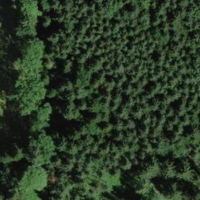
EUNIS habitat code: 43
Species observed at this site:
Corvus corone
Cyanistes caeruleus
Turdus philomelos
Anas platyrhynchos
Emberiza citrinella
Chloris chloris
Streptopelia decaocto
Fringilla coelebs
Passer domesticus
Regulus ignicapilla
Buteo buteo
Sylvia atricapilla
Passer montanus
Carduelis carduelis
Turdus merula
Columba palumbus
Phylloscopus collybita
Parus major
Erithacus rubecula
Hirundo rustica
Milvus migrans
Milvus milvus
Pica pica
Phoenicurus ochruros
Garrulus glandarius
Columba livia
Falco tinnunculus
Motacilla alba